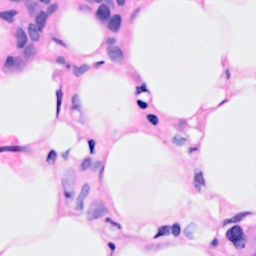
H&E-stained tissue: Breast